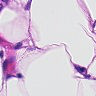
Metastatic tissue present: yes